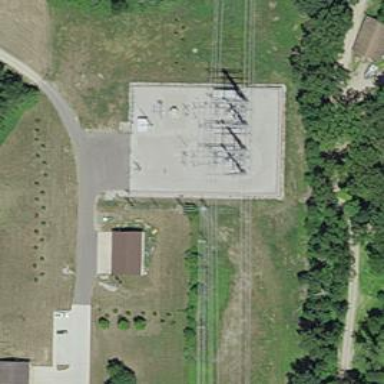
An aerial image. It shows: Power tower.